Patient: sex M, age 71
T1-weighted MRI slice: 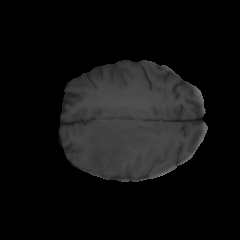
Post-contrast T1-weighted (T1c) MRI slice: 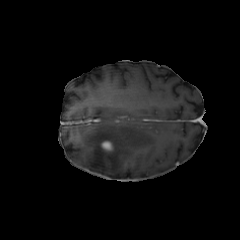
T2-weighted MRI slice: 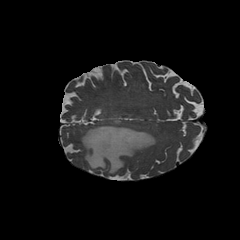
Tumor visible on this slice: yes
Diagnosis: Glioblastoma, IDH-wildtype
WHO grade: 4